Question: I'm developing a website with brazilian characters using Zend Framework and my navigation menu items are inside a database.
I've double checked my character encoding in the HTML meta tag, in the files itself and my database. Everything is set to UTF-8 and my whole website is rendering fine (including my menu items which has accented character.
AlthoughI'm using Zend_Navigation for rendering a breadcrumb and it's not going very well. See the image below:

'Miss&atilde;o' is what I have in my database. Unfortunately, it's not becoming 'a' instead. I don't know why.
---
I'm also using Zend_Navigation in my admin module for both Breadcrumb and Menu which render perfectly. The difference is that I'm using a XML in my admin module and Arrays in my default module (which is the problematic one).
I tried to write the XML from the Config object using Zend_Config_Writer_Xml. Then, I checked the file and it was written correctly: '<label>Informa&ccedil;&otilde;es</label>'. Although, in order to the XML render correctly, it's enough to write just '<label>Informacoes</label>' (that's what I have in the admin module navigation XML).
Well, what if I write 'Informacoes' directly in the array then ask it to write the XML? I tried this and I got '<label>Informa&#xE7;&#xF5;es</label>' which doesn't work, also.
I'd like to come up with a solution 'cause I'm running out of time
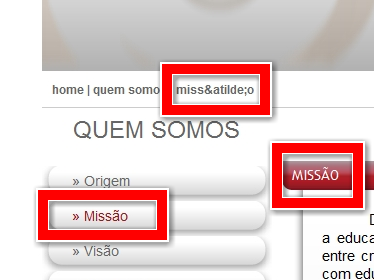
Answer: I'd say the breadcrumb helper is escaping the output automatically. <URL>. You can verify by looking at the sourcecode and see if the '&' is an '&amp;'.
If you are already using UTF-8, you should not use entities for your special chars. Just use their regular representation. To get around XML converting it to entities <URL>.
If all that doesnt help, <URL>. Meta Tags are just fallbacks and won't be considered if the Webserver sends an encoding. Although this is unlikely the reason if other entities show fine.